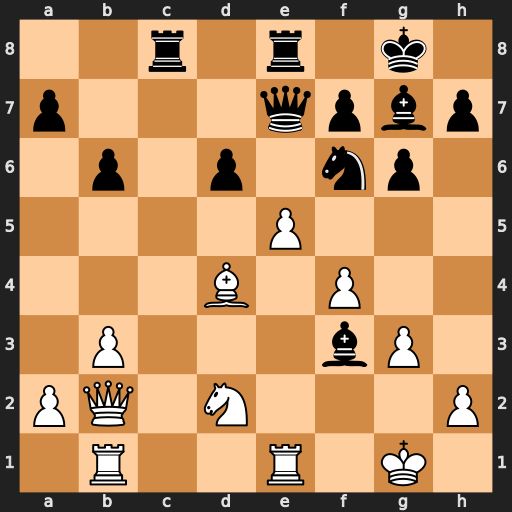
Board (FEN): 2r1r1k1/p3qpbp/1p1p1np1/4P3/3B1P2/1P3bP1/PQ1N3P/1R2R1K1
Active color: w
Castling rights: -
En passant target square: -
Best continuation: exf6 Qxe1+ Rxe1 Rxe1+ Kf2